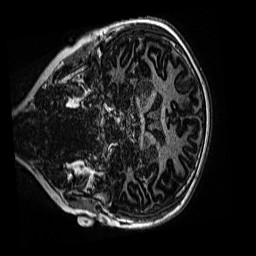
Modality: MP2RAGE
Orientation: coronal
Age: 11
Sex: female
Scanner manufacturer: siemens
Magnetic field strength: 3 T
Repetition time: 4 s
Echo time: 0.00299 s